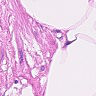
Metastatic tissue present: no